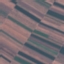
Label: AnnualCrop